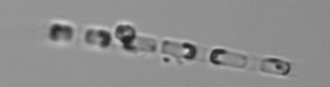
Label: Skeletonema